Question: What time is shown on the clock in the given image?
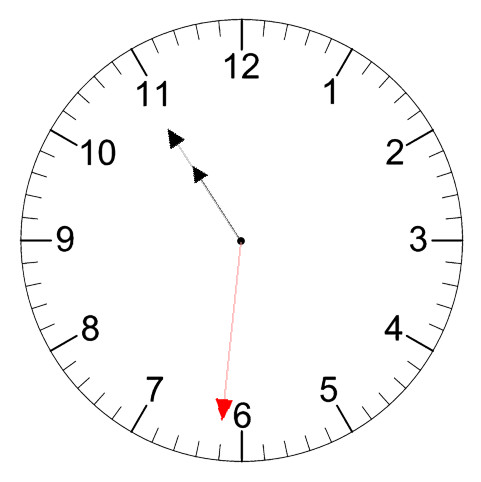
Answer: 10:54:31